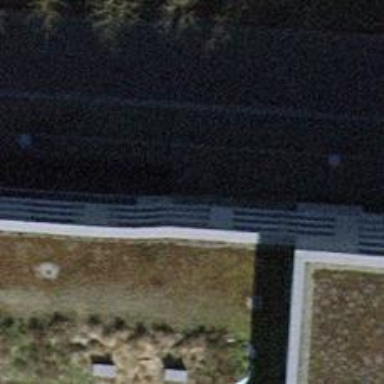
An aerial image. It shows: Footway road through building passage tunnel.